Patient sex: M
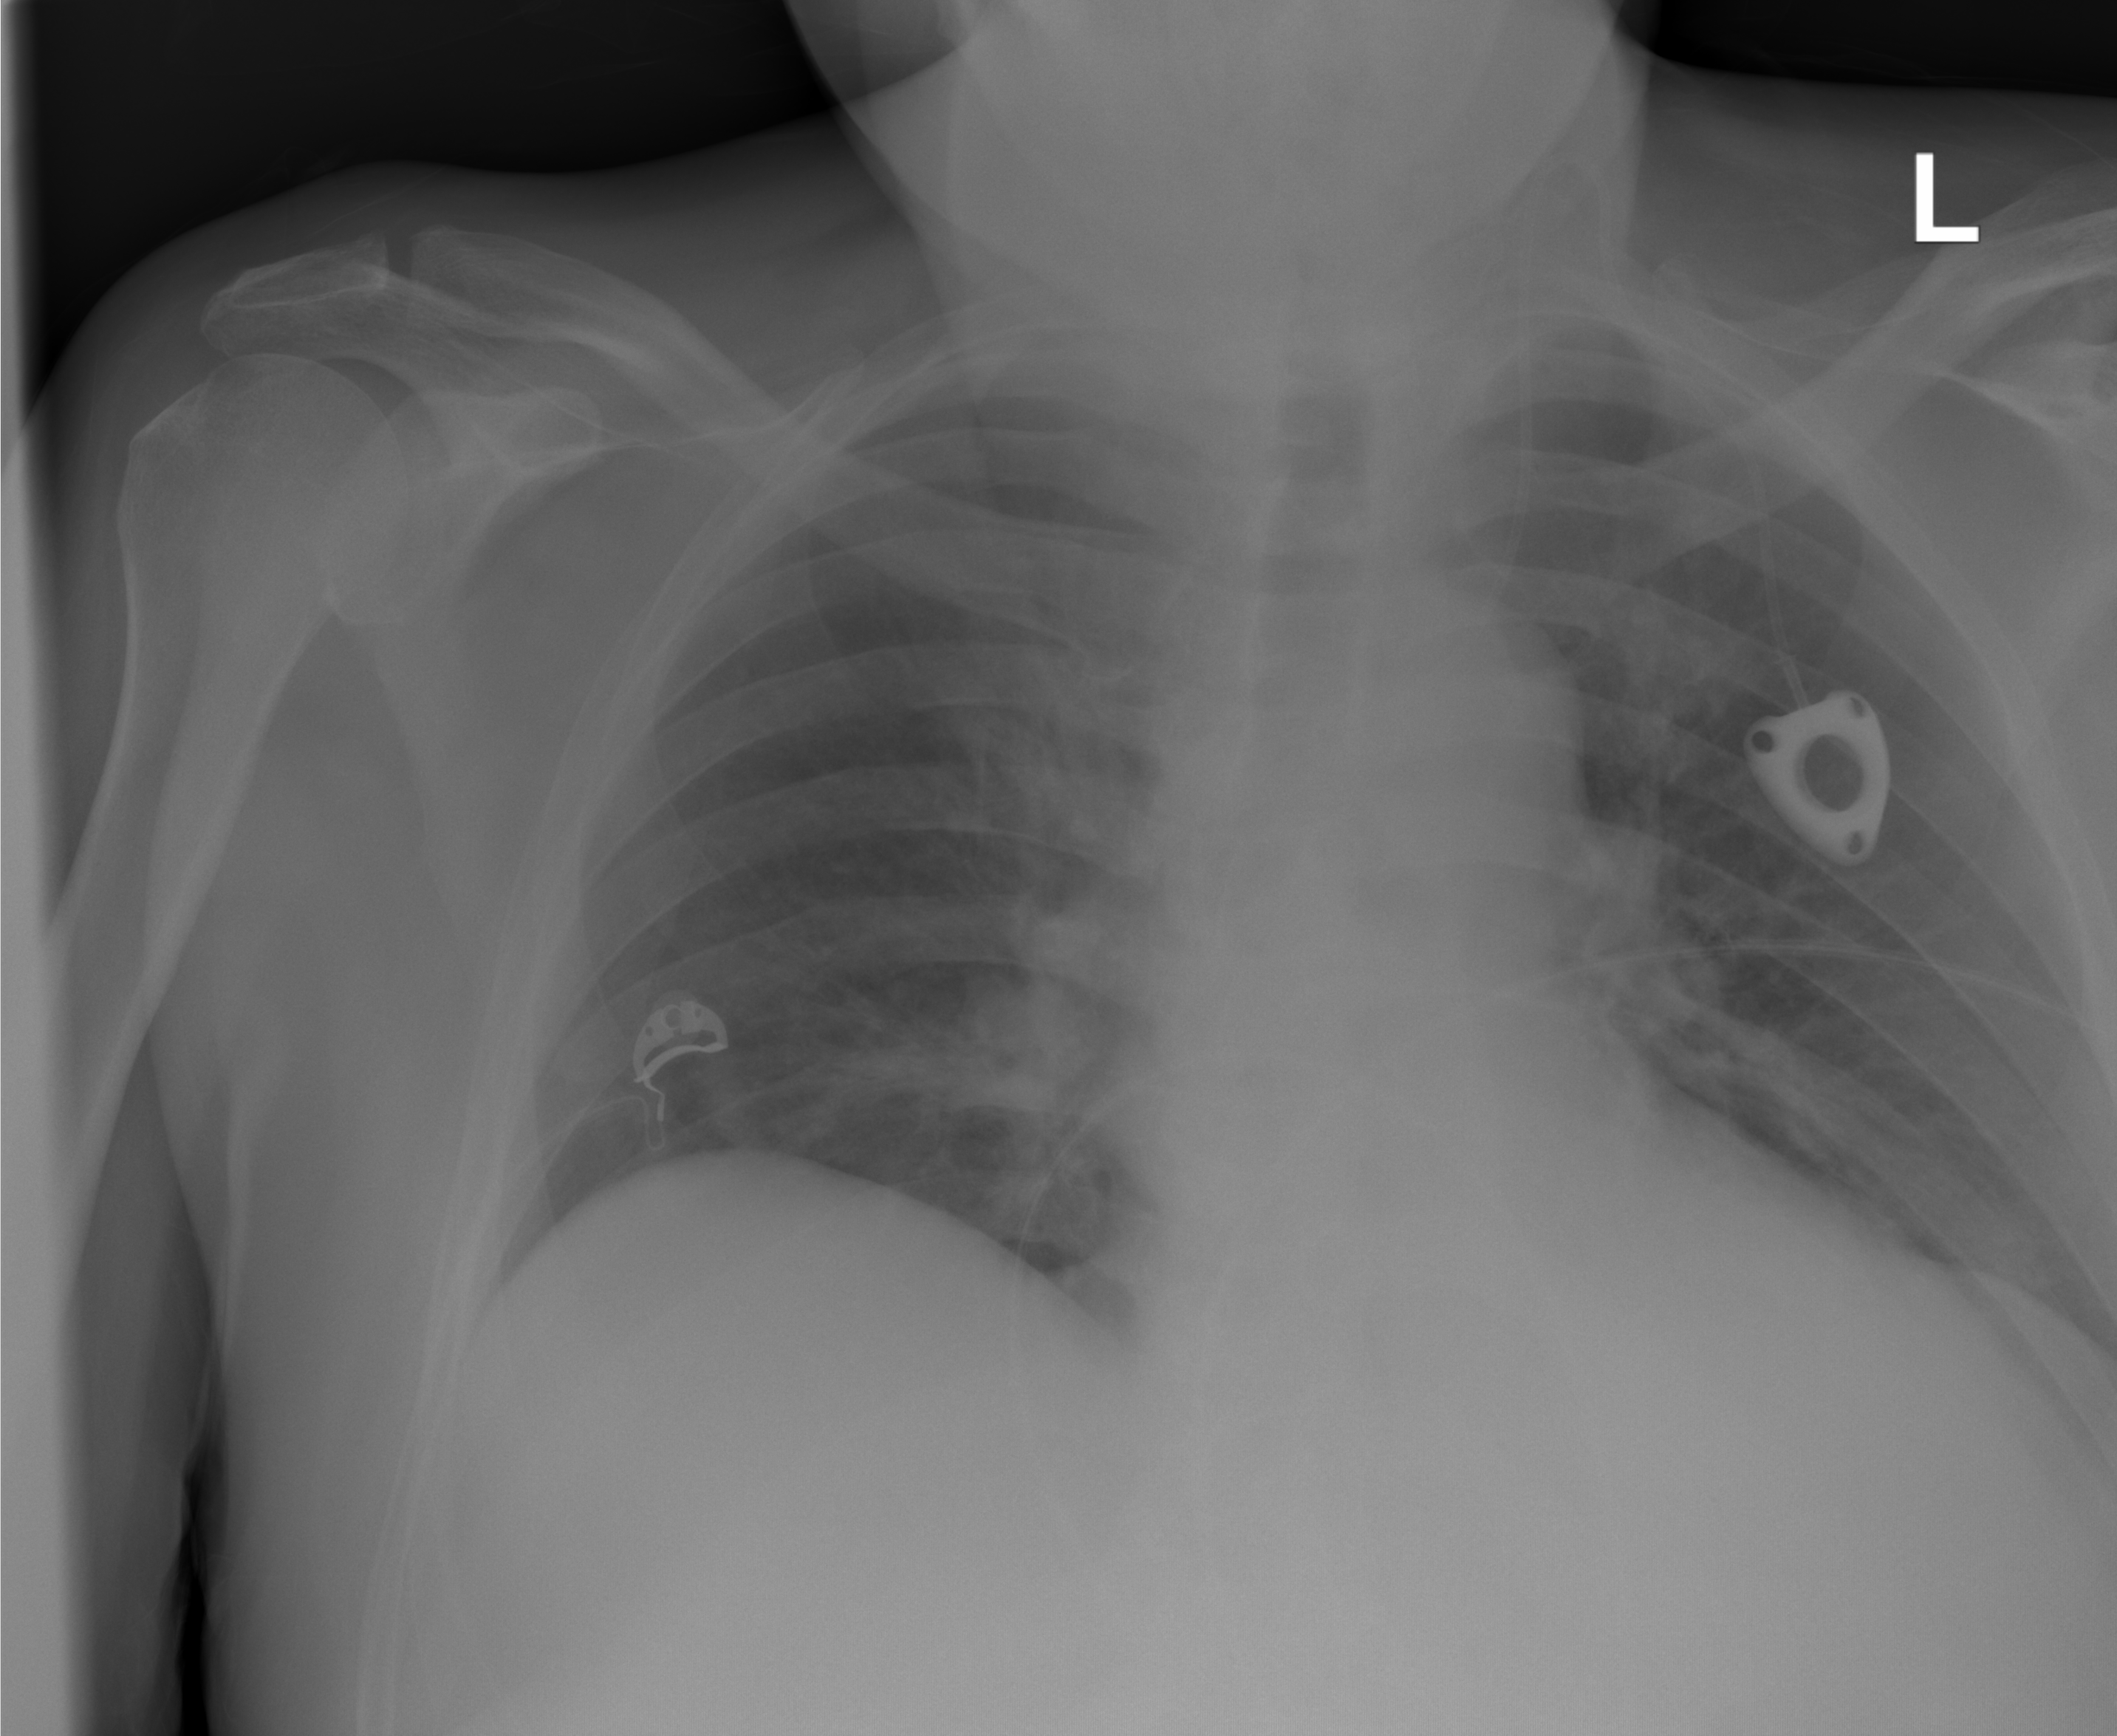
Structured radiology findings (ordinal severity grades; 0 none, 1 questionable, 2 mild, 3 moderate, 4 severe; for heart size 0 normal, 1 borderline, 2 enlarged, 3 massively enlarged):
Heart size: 0
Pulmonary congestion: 2
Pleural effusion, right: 0
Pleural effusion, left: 0
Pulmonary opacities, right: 0
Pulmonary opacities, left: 0
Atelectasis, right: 0
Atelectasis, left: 0